Field crop: maize
Growth stage: 1
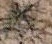
Species: salsola